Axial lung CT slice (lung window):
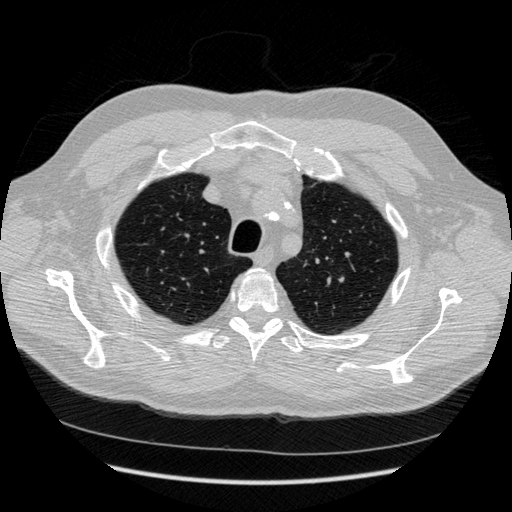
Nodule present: no